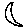
Label: moon